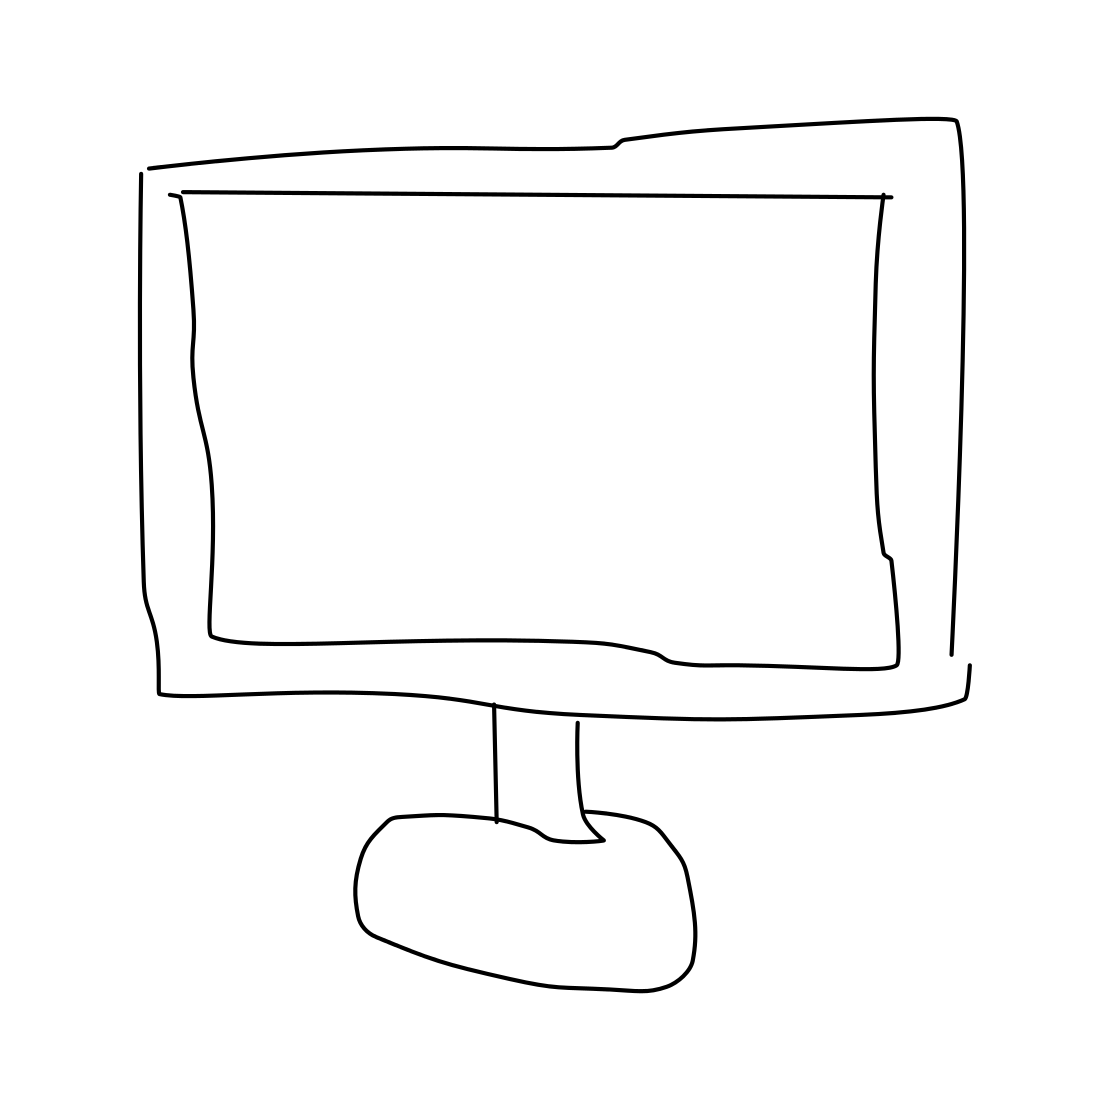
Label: computer monitor